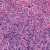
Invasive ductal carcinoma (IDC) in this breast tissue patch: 1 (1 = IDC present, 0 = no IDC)